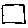
Label: square